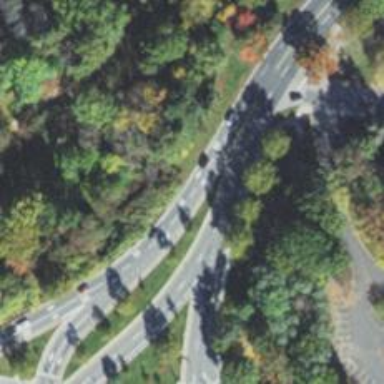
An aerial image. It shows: Trunk highway.